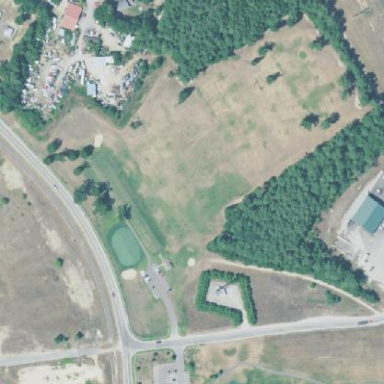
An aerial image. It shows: Golf pitch.